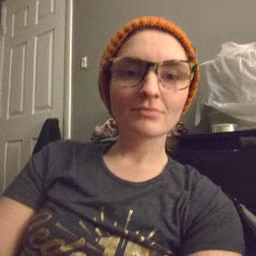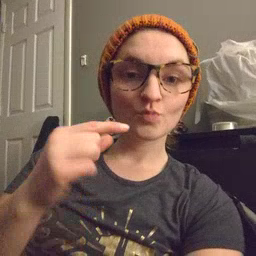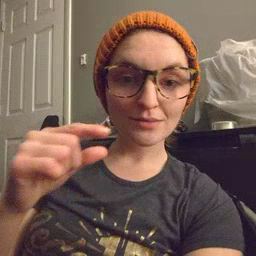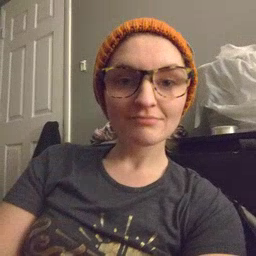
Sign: green